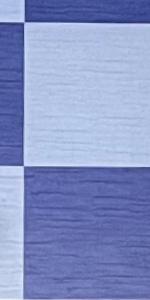
Label: Empty